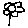
Label: flower